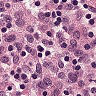
Metastatic tissue present: no